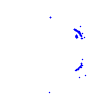
Particle: kaon